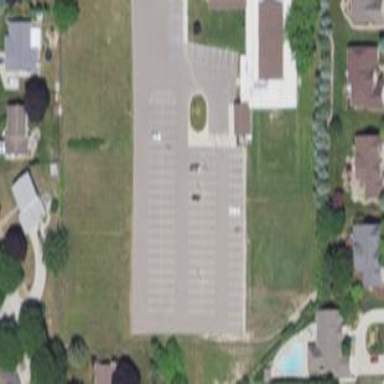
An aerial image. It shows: Parking area.